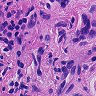
Metastatic tissue present: yes